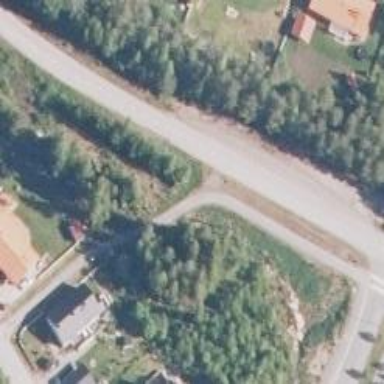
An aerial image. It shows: Cycleway.